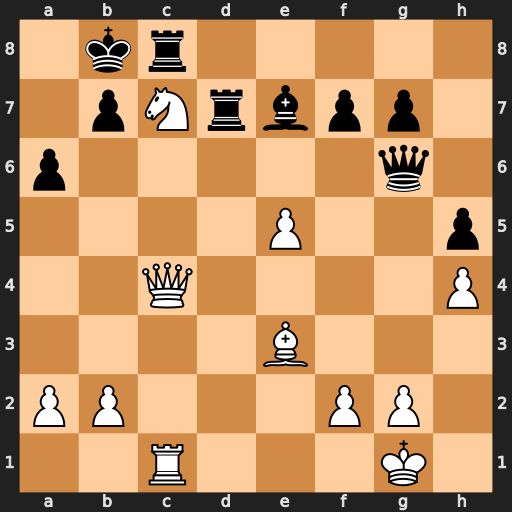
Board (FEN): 1kr5/1pNrbpp1/p5q1/4P2p/2Q4P/4B3/PP3PP1/2R3K1
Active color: w
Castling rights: -
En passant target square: -
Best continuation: Nxa6+ bxa6 Qxc8#